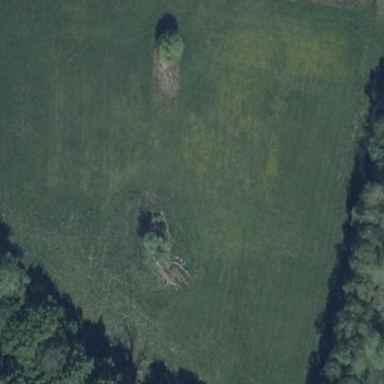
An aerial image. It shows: Beautiful wet meadow natural wetland.